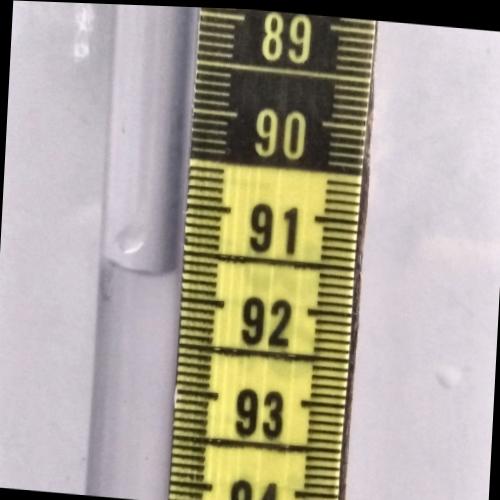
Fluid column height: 91.7 cm